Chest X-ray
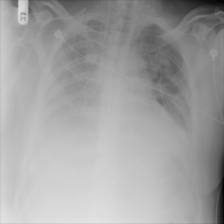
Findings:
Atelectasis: positive
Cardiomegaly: negative
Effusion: positive
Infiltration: positive
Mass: negative
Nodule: negative
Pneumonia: negative
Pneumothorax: negative
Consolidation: negative
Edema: negative
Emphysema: negative
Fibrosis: negative
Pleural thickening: negative
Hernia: negative